Question: My Question is very similar to this one: <URL>.
They got a line defined between two points A,B and a third point Z that should be tested.
I got a line defined by a point P and angle a and the third point Z that should be tested. Obviously i could compute the third point from the angle and P and use their solution, but i hope there is a better/faster way.

Z and Z' should register as "above", Z'' should register as "below" the line.
Background: I'm programming C++ with OpenCV and currently am trying to make sense of the relation between detected rotated Rectangles.
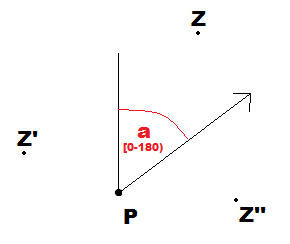
Answer: You have two vectors - direction vector D=(sin(a),cos(a)) and PZ. If their cross product is positive, then Z lies in left semiplane, otherwise - in right semiplane. What semiplane is considered as 'above' - depends on cos(a) sign.
'''
Result = cos(a) * (sin(a) * PZ.Y - cos(a) * PZ.X) > 0
'''